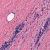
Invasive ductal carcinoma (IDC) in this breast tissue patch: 0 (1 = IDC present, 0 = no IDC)